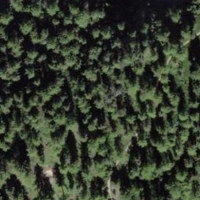
EUNIS habitat code: 43
Species observed at this site:
Epipactis atrorubens
Gymnadenia conopsea